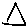
Label: triangle